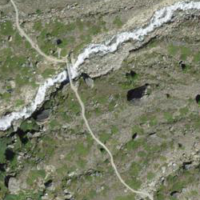
EUNIS habitat code: 31
Species observed at this site:
Anthyllis vulneraria